Question: Something has changed with the latest browsers (Chrome, Safari, IE) and I can't figure out why things look broken now. The site I'm talking about is <URL>.
I have a standard CSS based menu, built from unordered nested lists which show/hide on mouse hover. For those submenus that have yet another menu, I use an automatically placed ">" character to indicate that. This is the code:
'''
ul.menu li.arrow > a::after {
content: ">";
float: right;
padding-left: 1em;
}
'''
So for those '<li>' elements that have another submenu (i.e. a nested '<ul>') I want to automatically add the ">" right-aligned. This worked until recently. However, with some of the latest browser updates it seems that the ">" does not expand the width of the '<ul>' anymore but instead wraps around onto the next line.

I tried to somehow widen the '<ul>' (it's currently set to 'width:auto') but that didn't help; setting the '<li>' or the '<a>' inside the list item to 'white-space:nowrap' didn't help either. However, I noticed that when I remove the 'float' then all ">" are there, just not nicely aligned to the right side.
How can I fix this?
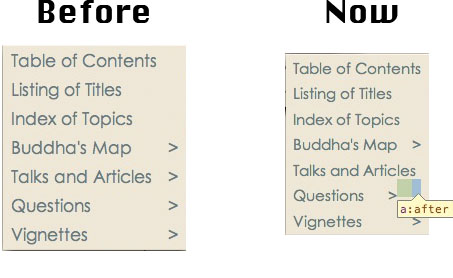
Answer: Try using ':before' instead of ':after':
'''
ul.menu li.arrow > a:before {
content: ">";
float: right;
padding-left: 1em;
}
'''
The problem is that floating elements can only affect following elements, but not previous ones.
But if you want some separation between '>' and the text, use
'''
ul.menu li.arrow:before {
content: ">";
float: right;
}
ul.menu li.arrow > a {
padding-right: 1em;
}
'''